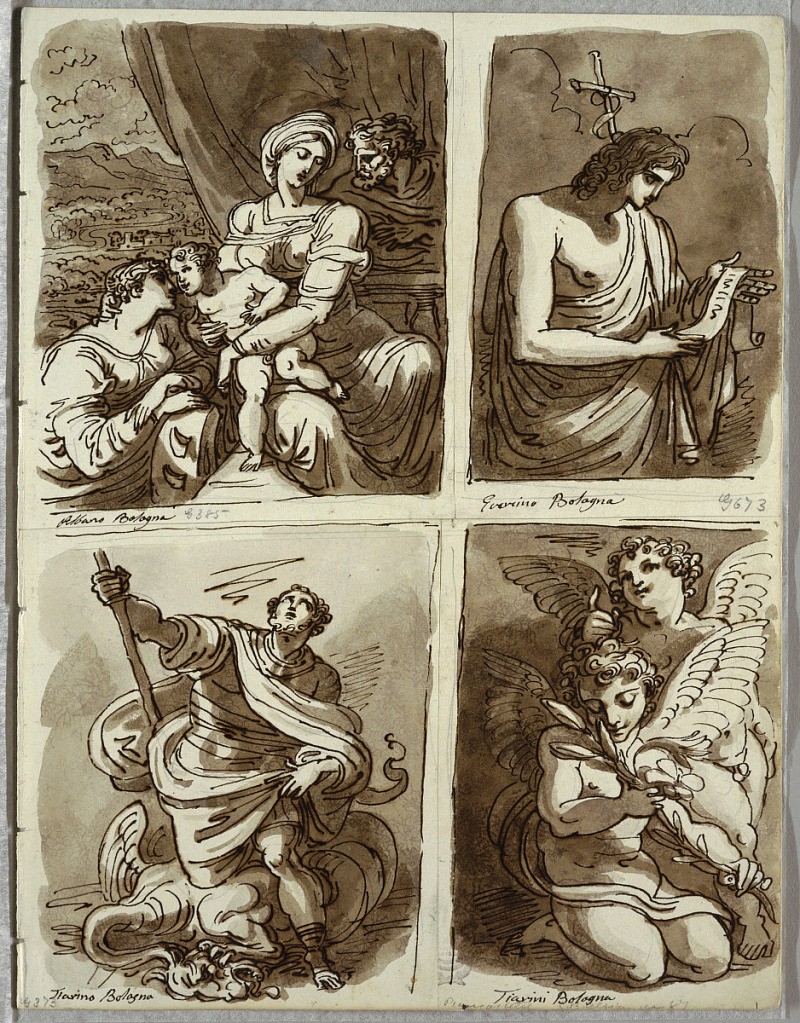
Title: The Holy Family with Saint Catherine; St. John the Baptist, after Guercino; St. George and the Dragon, After Alessandro Tiarini; Two Putti
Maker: Felice Giani, Italian, 1758–1823
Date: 1821–22
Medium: Pen and brown ink, brush and brown wash, over traces of black chalk on white heavy wove paper
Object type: Sketchbook folio
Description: Upper left, Holy Family with Saint Catherine at lower left, draperies and landscape background. Upper right, half figure of St.John. Lower left, St. Michael standing atop beast and looking heavenward. Lower right, kneeling angel holding
lilies, and another standing behind him.